Aerial crown-view tile of a tropical tree (Barro Colorado Island, Panama), acquired 20250818:
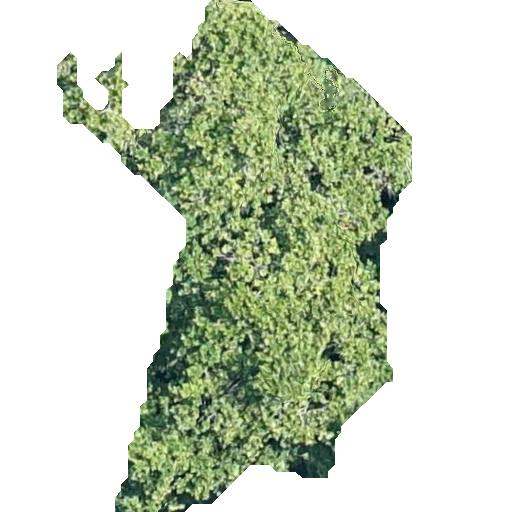
Species: Anacardium excelsum
GBIF accepted scientific name: Anacardium excelsum
Crown area: 149.125 m²